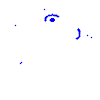
Particle: pion